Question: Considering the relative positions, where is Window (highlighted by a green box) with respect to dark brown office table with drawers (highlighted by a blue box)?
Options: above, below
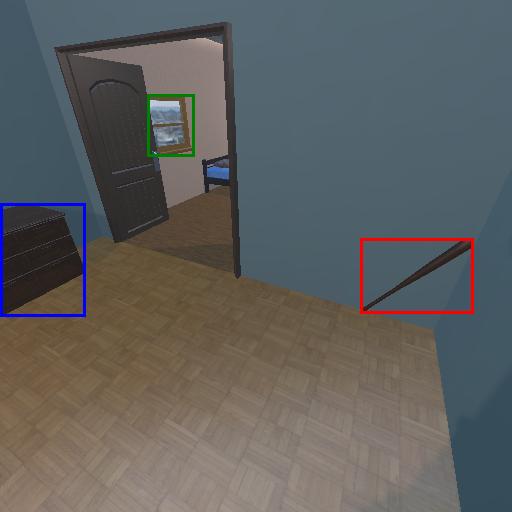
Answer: above